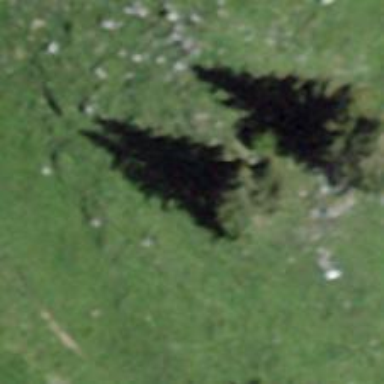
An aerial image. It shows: Single tag "natural: tree."